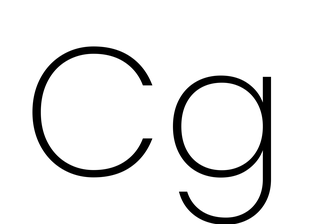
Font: Poppins-ExtraLight